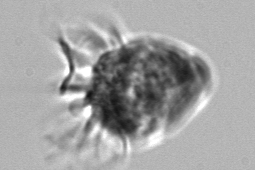
Label: Strombidium_morphotype1